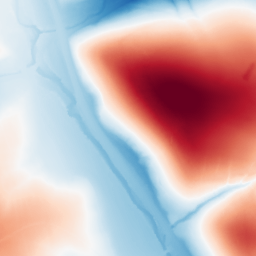
Category: trend_removal
Decomposition family: polynomial_high
Decomposition parameters: degree: 6
Upsampling method: regularized
Upsampling parameters: scale: 4
lambda_reg: 0.01
Upsampling scale: 4